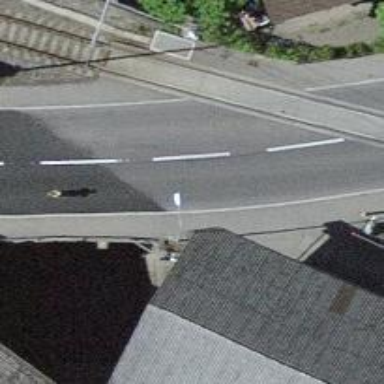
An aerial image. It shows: Railway level crossing.